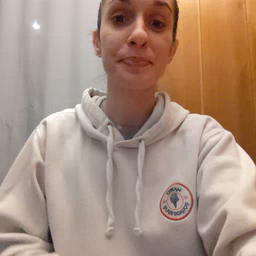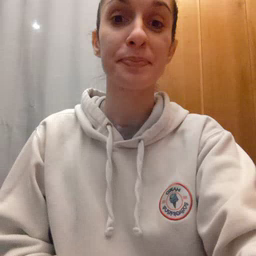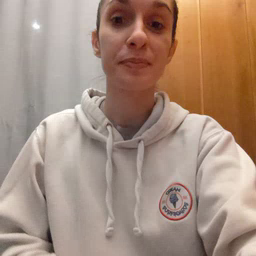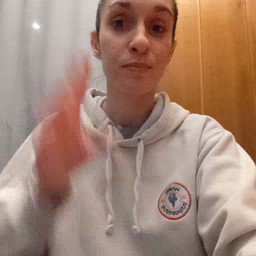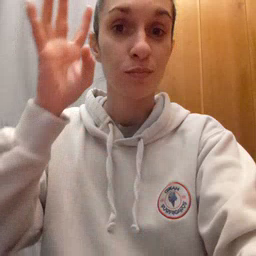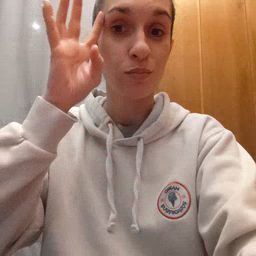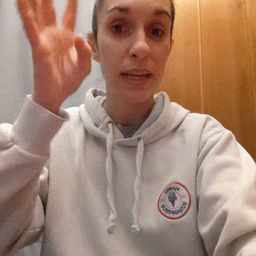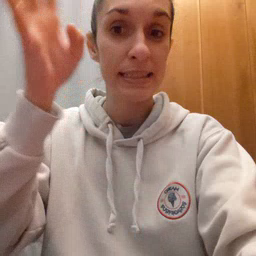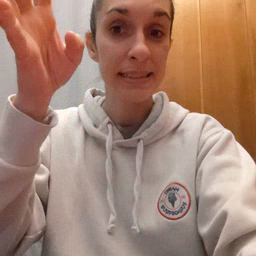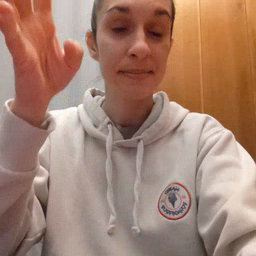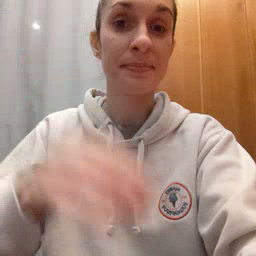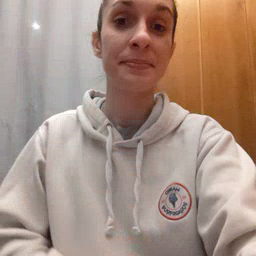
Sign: pretend